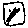
Label: square